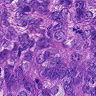
Metastatic tissue present: yes